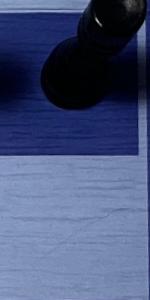
Label: Empty